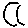
Label: moon